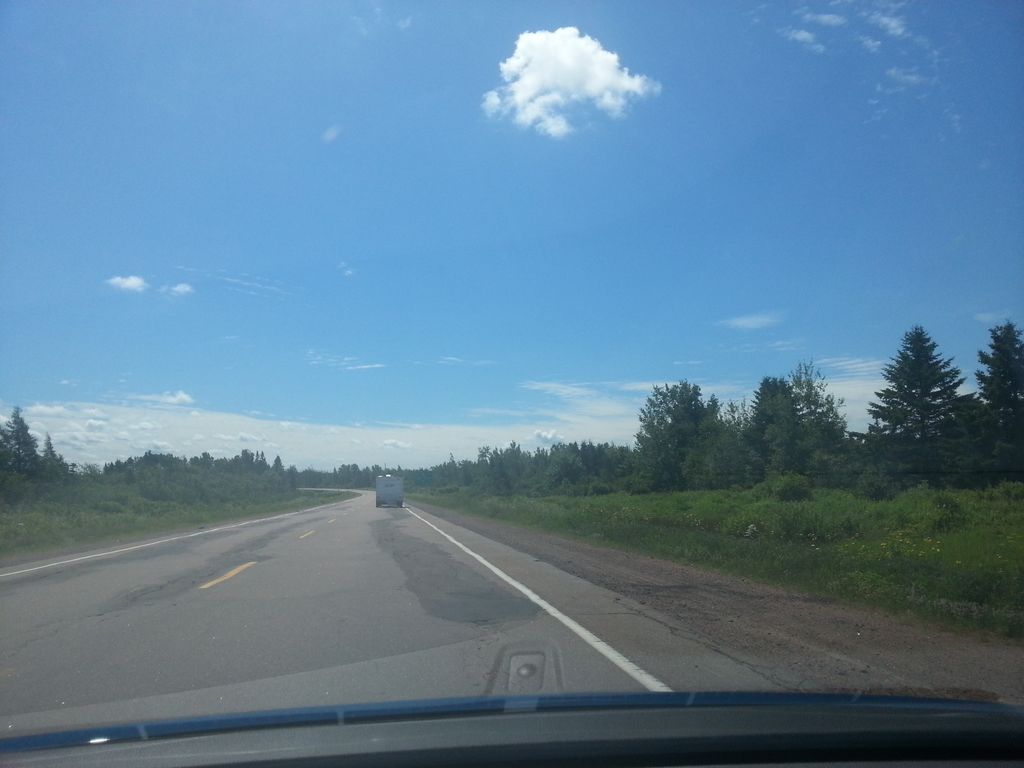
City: charlottetown